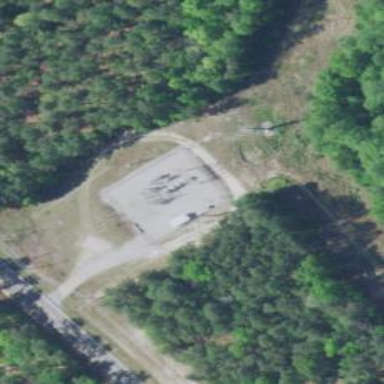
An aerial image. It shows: Distribution power substation secured by fence.